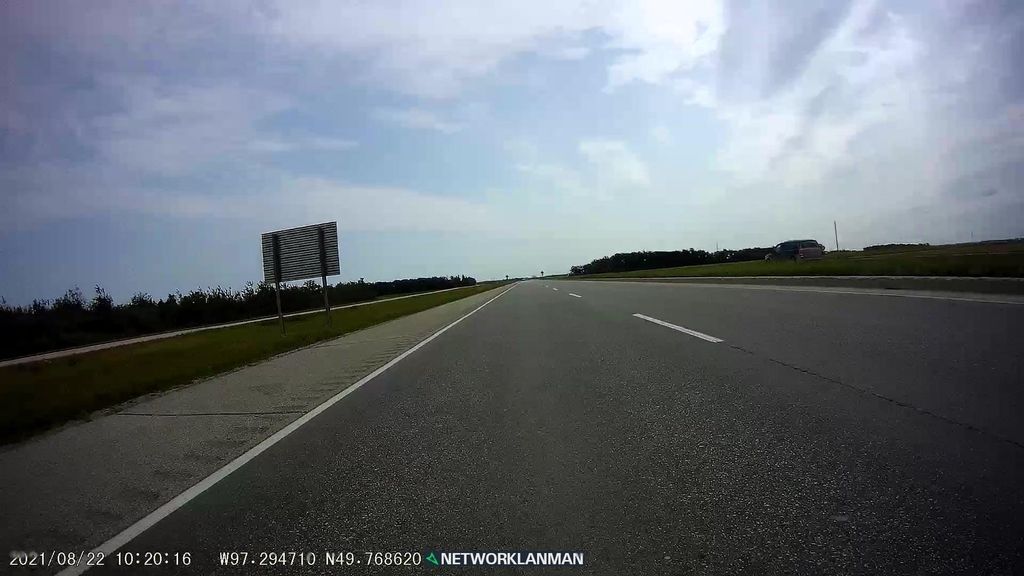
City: winnipeg